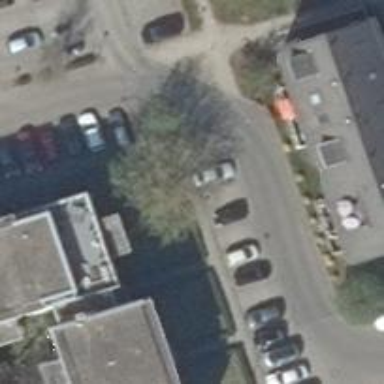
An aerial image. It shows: Parking area with surface.